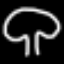
Label: mushroom